Question: I'm using FilteredSelectMultiple widget, but it just doesn't wanna look like the one in the admin.
The Javascript console show
'''
Uncaught TypeError: undefined is not a function SelectFilter2.js:100
'''
My form (the imported widget: django.contrib.admin.widgets.FilteredSelectMultiple)
'''
class GroupPermissionForm(forms.ModelForm):
permissions = forms.ModelMultipleChoiceField(
queryset=Permission.objects.all(),
widget=FilteredSelectMultiple("verbose name", is_stacked=False)
)
class Meta:
model = Group
fields = ('permissions', )
'''
The template
'''
{{ group_perm_form.media }}
<form>
{{ group_perm_form.permissions }}
</form>
'''
(I've tried {{ group_perm_form }} too but it didn't work, much to my surprise tho when I rendered the form with crispy I could filter the select input, however it was still broken up)
The order of my javascript files are the following:
'''
jquery
django.js
form.media
'''
This is the result btw

: the working template looks like this
'''
<script type="text/javascript" src="/static/admin/js/jquery.min.js"></script>
<script type="text/javascript" src="/static/admin/js/jquery.init.js"></script>
{{ group_perm_form.media }}
<form>
{{ group_perm_form.permissions }}
</form>
<link rel="stylesheet" type="text/css" href="/static/admin/css/widgets.css" />
'''
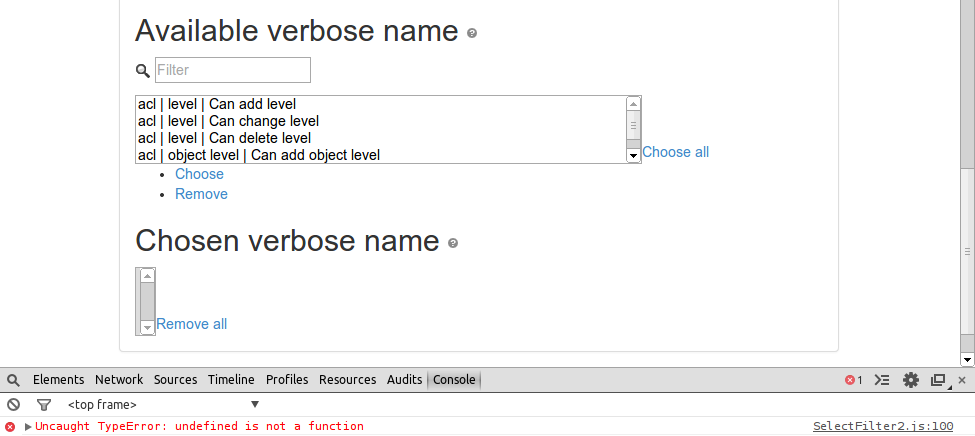
Answer: The admin JS widgets all have a dependency on the JSI18N script. Add this to in your template header:
'''
<script type="text/javascript" src="{% url 'admin:jsi18n' %}"></script>
'''
: Looks like you also need the jquery.init.js from static/admin/js, as jQuery is being namespaced to avoid conflicts and isn't passed to the SelectFilter2 script automatically.